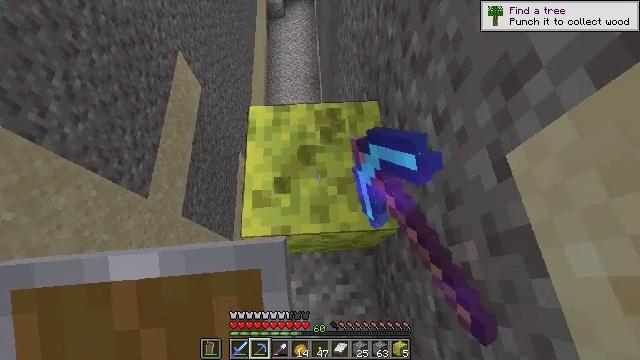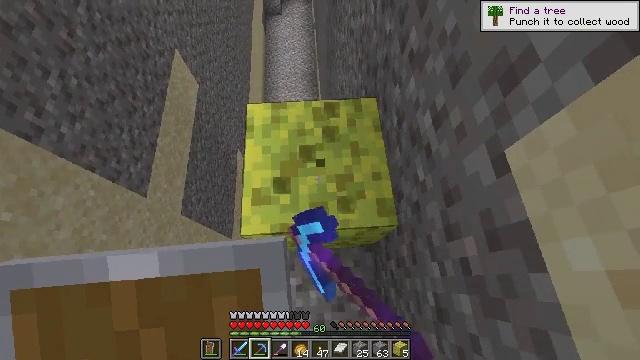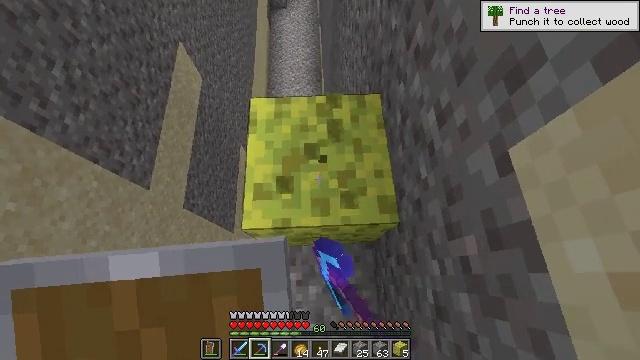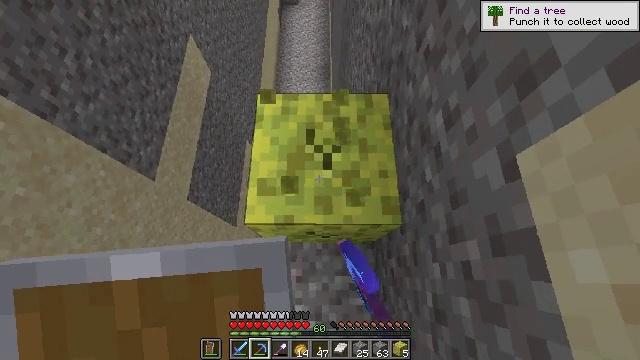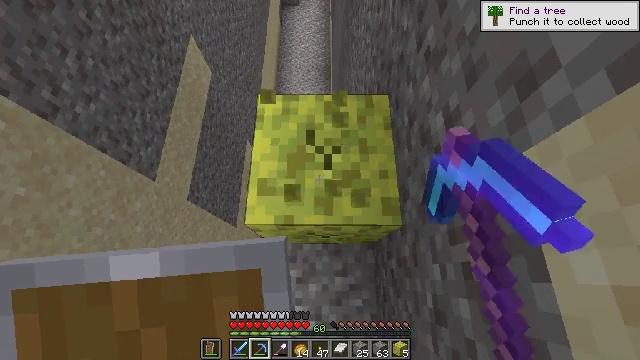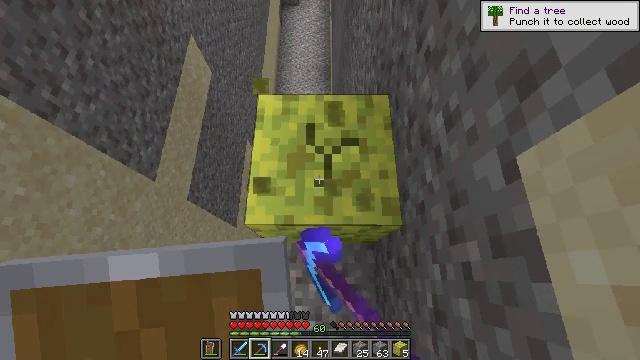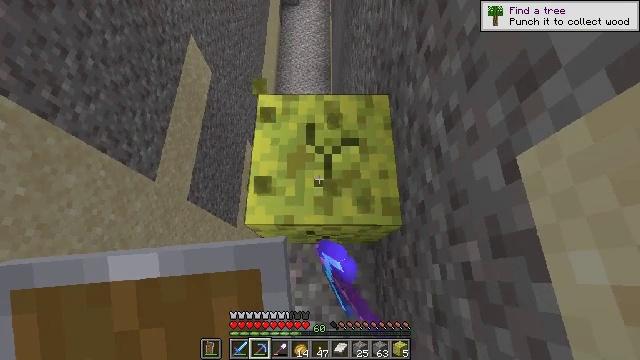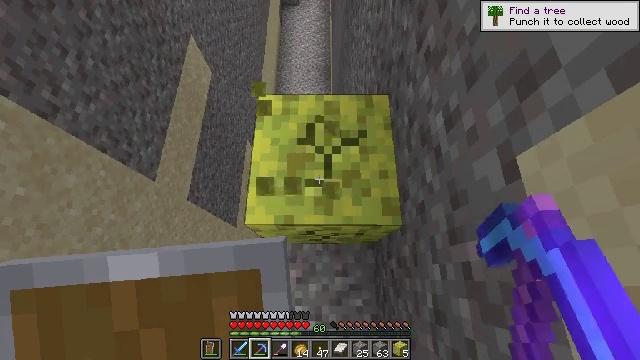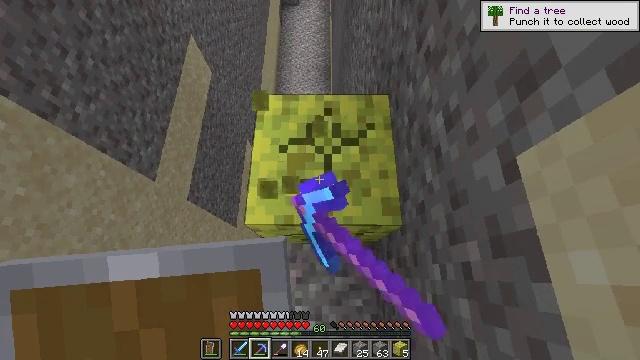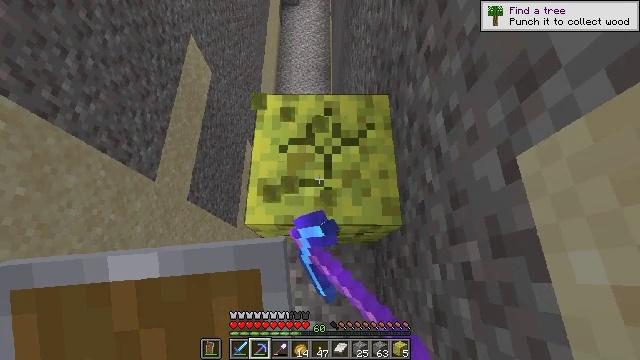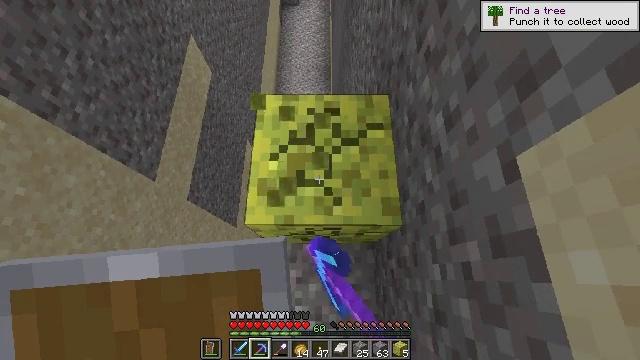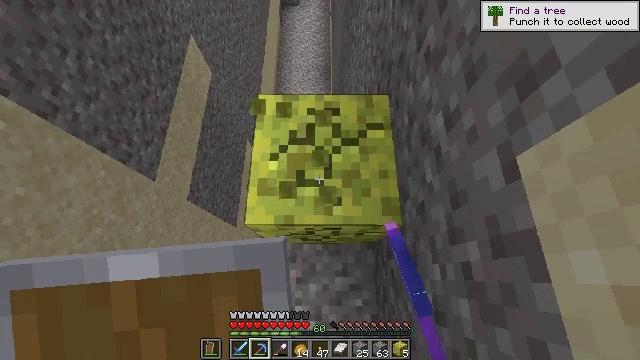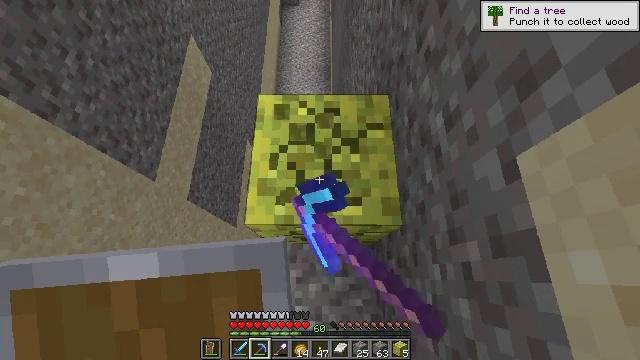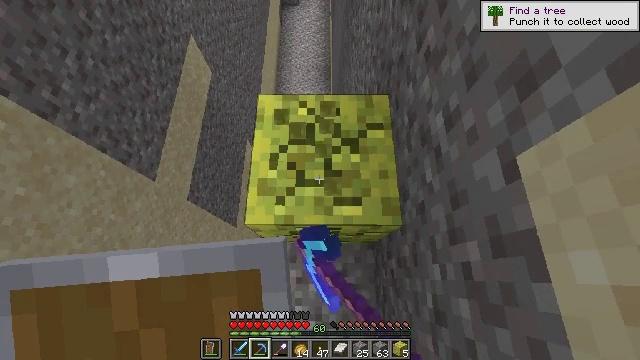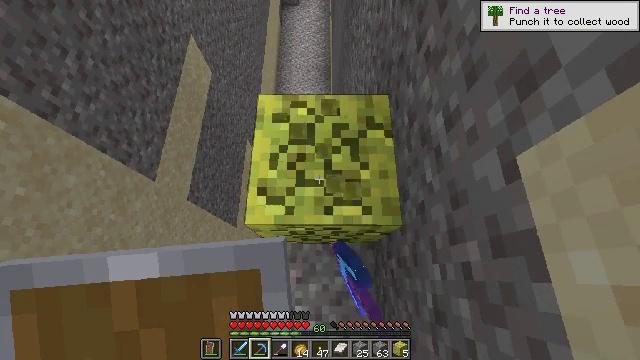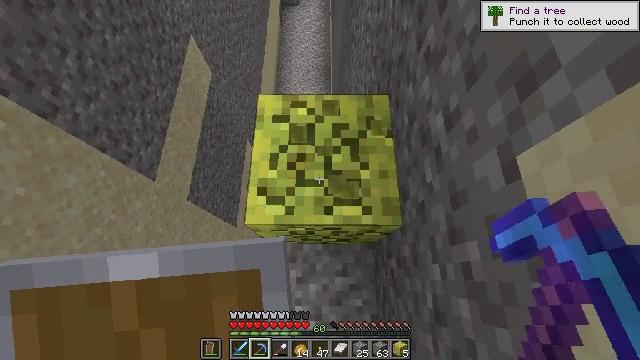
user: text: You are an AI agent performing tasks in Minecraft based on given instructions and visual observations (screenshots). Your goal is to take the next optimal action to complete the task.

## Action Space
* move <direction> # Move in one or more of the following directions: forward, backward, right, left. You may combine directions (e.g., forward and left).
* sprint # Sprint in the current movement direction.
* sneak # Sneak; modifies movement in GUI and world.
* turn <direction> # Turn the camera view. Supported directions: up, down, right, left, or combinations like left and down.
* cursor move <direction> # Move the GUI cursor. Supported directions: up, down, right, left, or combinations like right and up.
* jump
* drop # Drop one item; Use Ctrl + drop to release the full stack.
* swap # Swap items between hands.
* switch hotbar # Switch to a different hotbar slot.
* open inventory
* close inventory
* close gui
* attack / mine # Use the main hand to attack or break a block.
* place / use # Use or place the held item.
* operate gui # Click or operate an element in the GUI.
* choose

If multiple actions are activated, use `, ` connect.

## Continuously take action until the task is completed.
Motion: motion action
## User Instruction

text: Collect the wet sponge after mining.
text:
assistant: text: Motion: attack / mine
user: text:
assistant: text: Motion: turn left, attack / mine
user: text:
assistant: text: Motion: turn left, attack / mine
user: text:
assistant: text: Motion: attack / mine
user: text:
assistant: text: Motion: attack / mine
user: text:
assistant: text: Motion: attack / mine
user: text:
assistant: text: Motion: attack / mine
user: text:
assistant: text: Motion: attack / mine
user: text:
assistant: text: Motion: attack / mine
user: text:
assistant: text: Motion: attack / mine
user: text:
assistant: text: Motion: attack / mine
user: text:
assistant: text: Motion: attack / mine
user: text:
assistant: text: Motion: attack / mine
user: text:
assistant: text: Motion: attack / mine
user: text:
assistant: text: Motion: attack / mine
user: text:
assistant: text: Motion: attack / mine
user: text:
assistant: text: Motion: attack / mine
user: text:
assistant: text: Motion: attack / mine
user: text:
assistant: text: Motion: attack / mine
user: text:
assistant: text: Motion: attack / mine
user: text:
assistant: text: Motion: attack / mine
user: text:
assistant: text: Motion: attack / mine